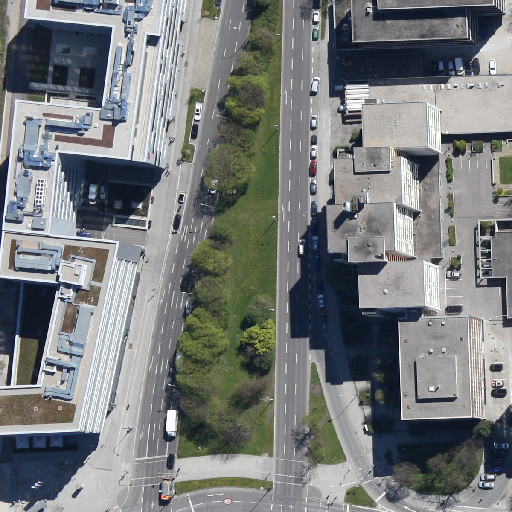
Referring expression: van